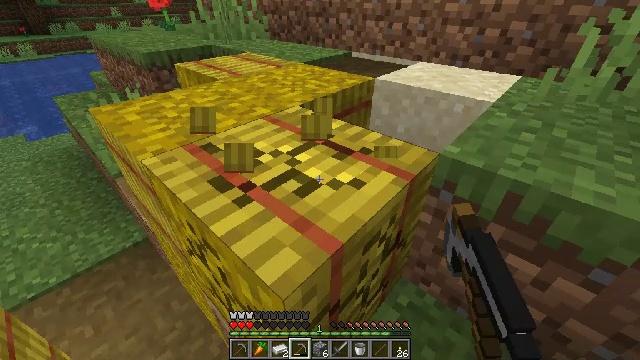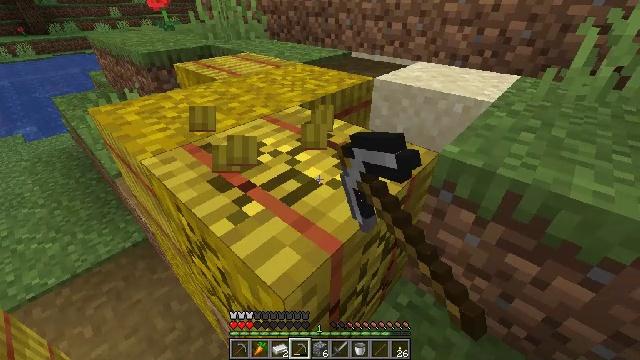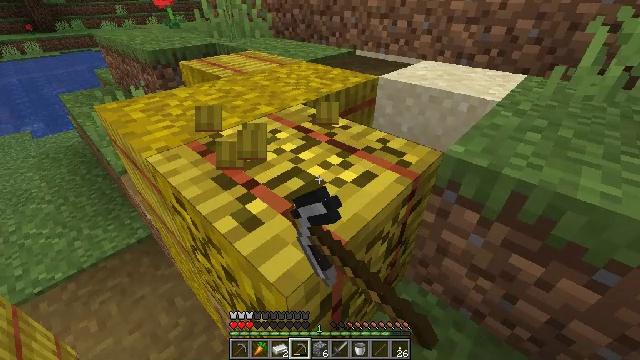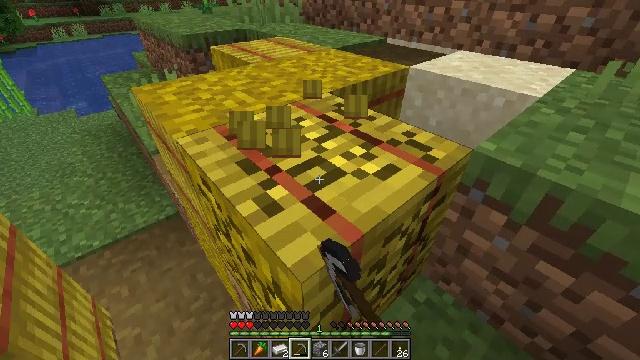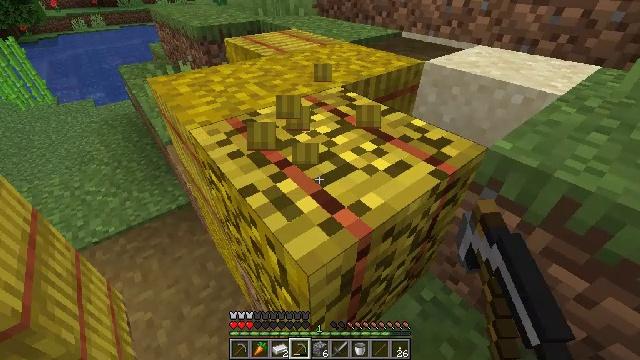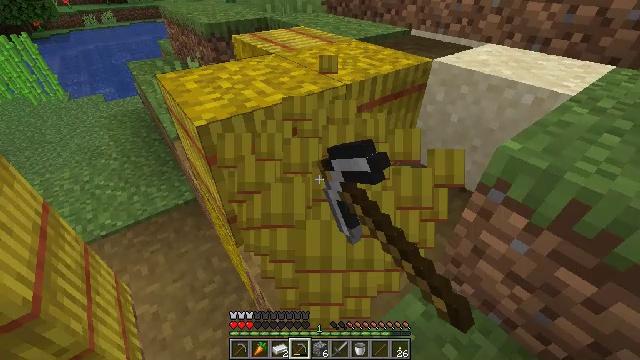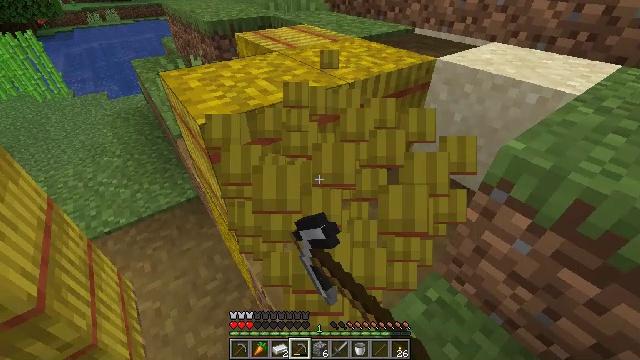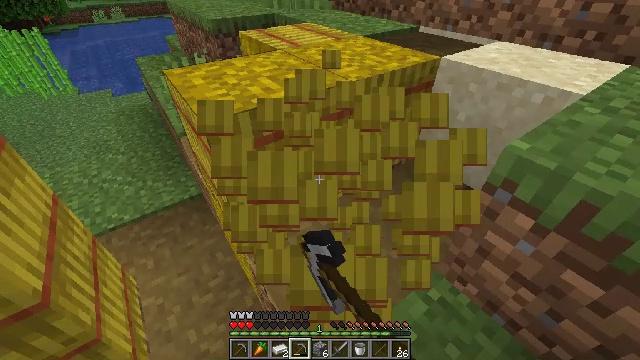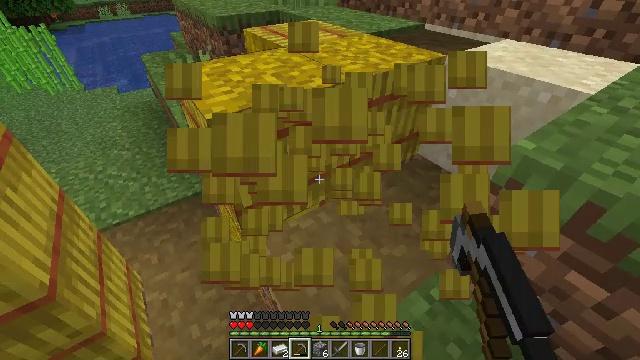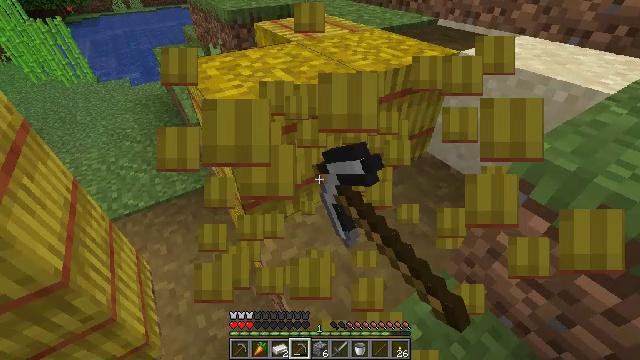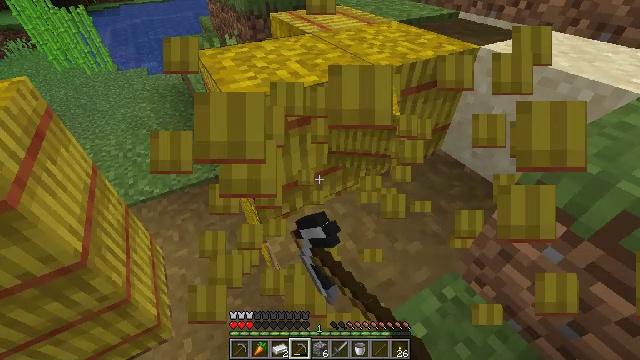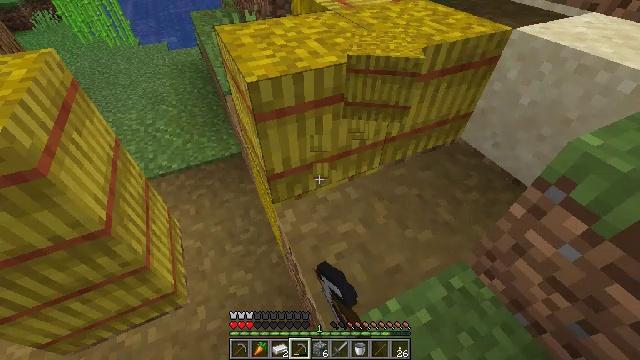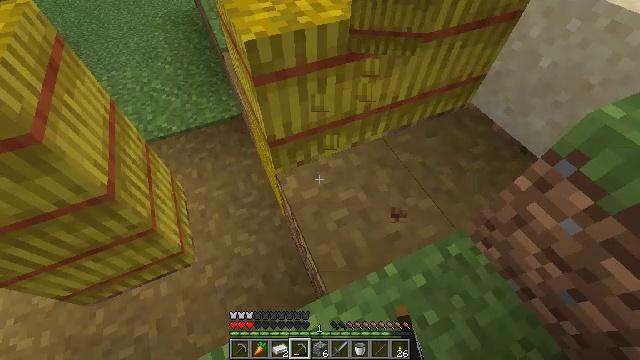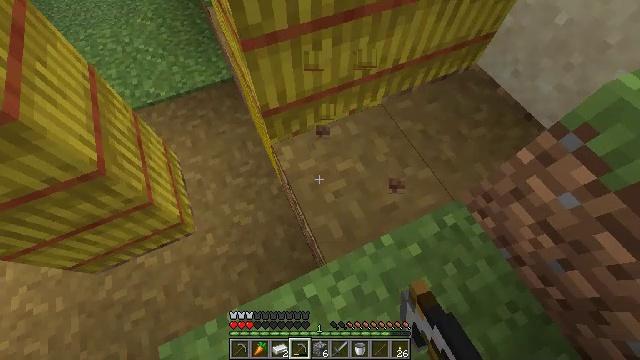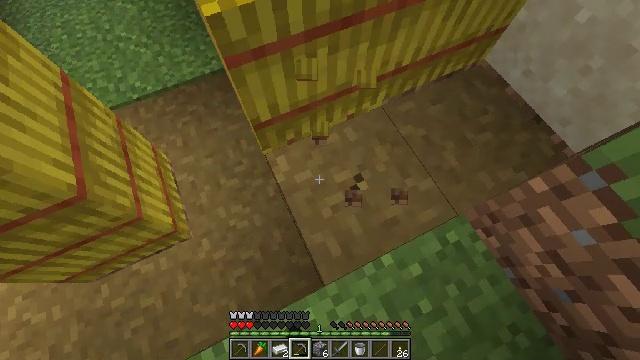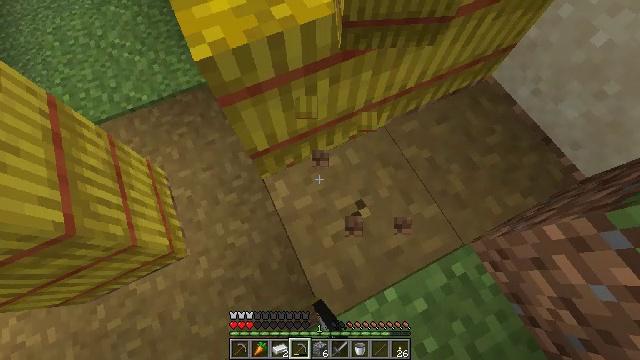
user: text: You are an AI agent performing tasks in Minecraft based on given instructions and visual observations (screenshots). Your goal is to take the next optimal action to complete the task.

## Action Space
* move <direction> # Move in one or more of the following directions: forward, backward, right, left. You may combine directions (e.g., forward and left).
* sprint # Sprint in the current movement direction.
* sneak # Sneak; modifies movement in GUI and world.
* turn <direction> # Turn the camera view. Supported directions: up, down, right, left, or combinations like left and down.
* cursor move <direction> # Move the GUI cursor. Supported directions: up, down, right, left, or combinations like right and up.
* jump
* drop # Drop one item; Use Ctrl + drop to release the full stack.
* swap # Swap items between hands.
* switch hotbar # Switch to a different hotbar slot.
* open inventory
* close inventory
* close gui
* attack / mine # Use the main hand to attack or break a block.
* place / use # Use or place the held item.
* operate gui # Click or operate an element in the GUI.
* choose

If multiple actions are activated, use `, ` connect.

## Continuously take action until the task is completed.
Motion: motion action
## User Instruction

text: Attack the hay block to get hay.
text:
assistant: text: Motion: attack / mine
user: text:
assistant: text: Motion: attack / mine
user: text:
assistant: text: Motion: turn left and down, attack / mine
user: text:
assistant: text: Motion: turn left and down, attack / mine
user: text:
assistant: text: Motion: turn left, attack / mine
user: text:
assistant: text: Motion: attack / mine
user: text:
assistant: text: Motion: attack / mine
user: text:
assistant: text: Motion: attack / mine
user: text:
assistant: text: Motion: turn left, attack / mine
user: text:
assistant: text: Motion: turn left and down, attack / mine
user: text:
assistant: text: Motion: turn left and down, attack / mine
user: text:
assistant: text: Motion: move forward, turn down, attack / mine
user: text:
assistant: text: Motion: move forward, turn down, attack / mine
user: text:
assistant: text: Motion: move forward, turn down, attack / mine
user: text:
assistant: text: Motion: move forward, attack / mine
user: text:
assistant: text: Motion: move forward, attack / mine
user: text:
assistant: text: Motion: attack / mine
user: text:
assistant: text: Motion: attack / mine
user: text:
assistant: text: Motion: attack / mine
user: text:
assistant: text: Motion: attack / mine
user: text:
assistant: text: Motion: turn left and up, attack / mine
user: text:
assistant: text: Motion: turn left and up, attack / mine
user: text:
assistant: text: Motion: attack / mine
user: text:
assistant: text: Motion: attack / mine
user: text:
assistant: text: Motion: attack / mine
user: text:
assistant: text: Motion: attack / mine
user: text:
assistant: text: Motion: attack / mine
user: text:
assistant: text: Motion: attack / mine
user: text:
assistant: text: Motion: attack / mine
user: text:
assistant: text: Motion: attack / mine